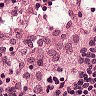
Metastatic tissue present: no